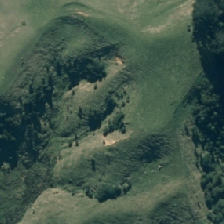
Land cover: high_producing_grassland